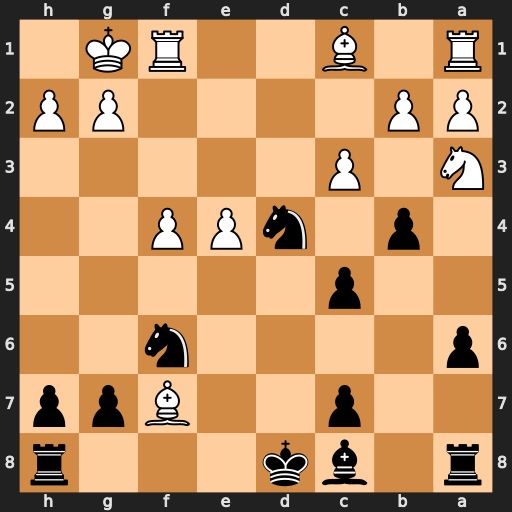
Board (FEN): r1bk3r/2p2Bpp/p4n2/2p5/1p1nPP2/N1P5/PP4PP/R1B2RK1
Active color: b
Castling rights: -
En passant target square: -
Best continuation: Ne2+ Kf2 Nxc1